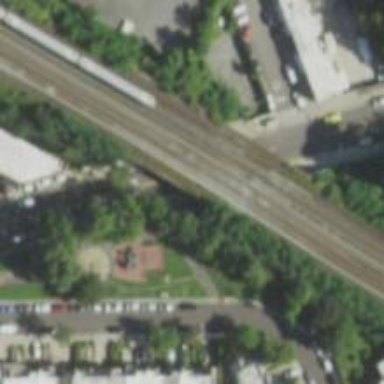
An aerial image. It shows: Railway bridge with electrified rails.